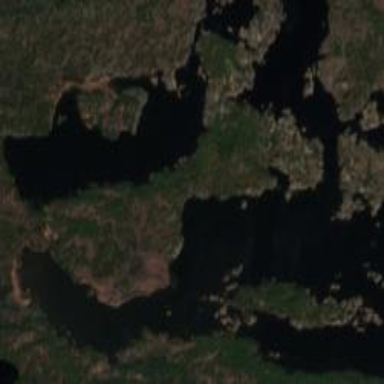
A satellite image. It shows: Beautiful bay with natural surroundings.